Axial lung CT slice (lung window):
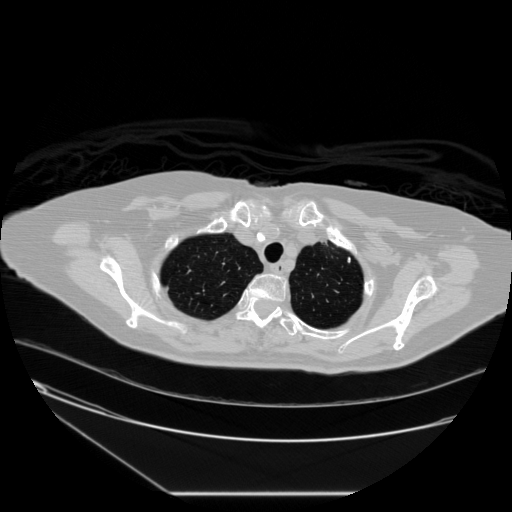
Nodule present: yes
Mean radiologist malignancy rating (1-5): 1